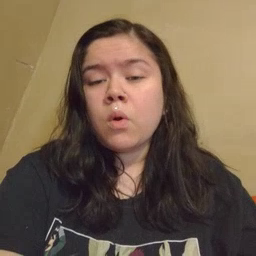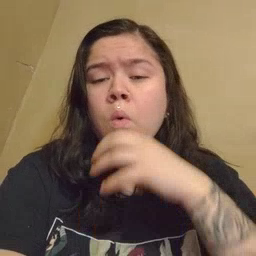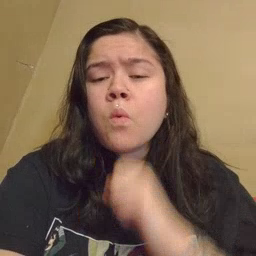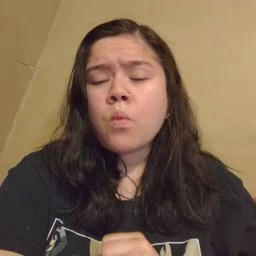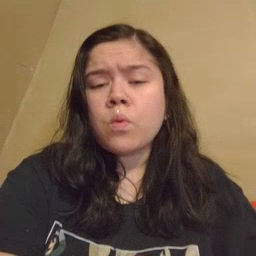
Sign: old